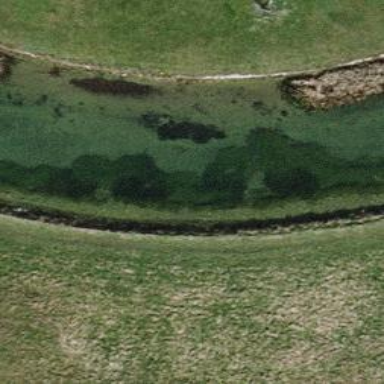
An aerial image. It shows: Grassy path.